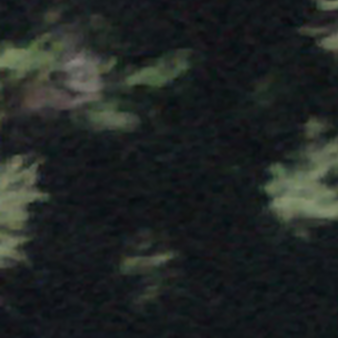
Label: other